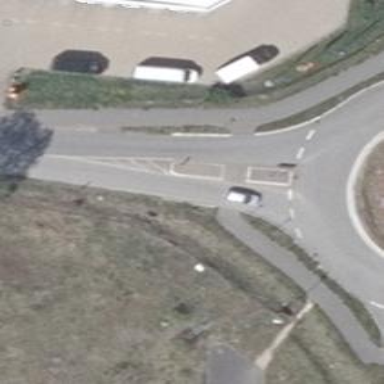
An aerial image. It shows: Road with "give way" sign.